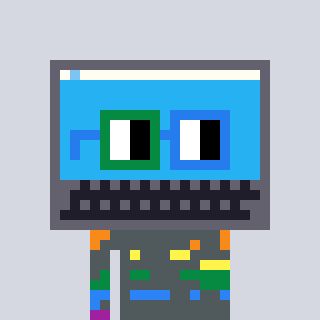
a pixel art character with square green and blue glasses, a laptop-shaped head and a hotbrown-colored body on a cool background